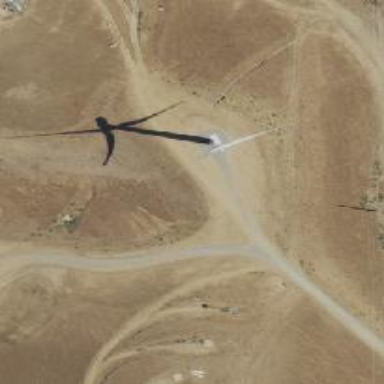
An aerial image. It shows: Wind generator powered by wind. The generator type is horizontal axis and it uses wind turbines.